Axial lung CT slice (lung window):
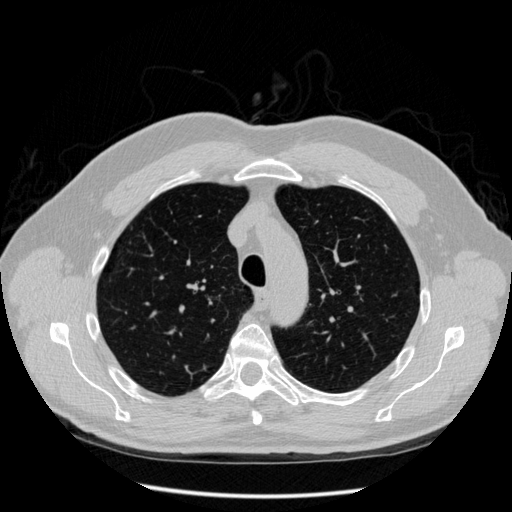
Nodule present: no